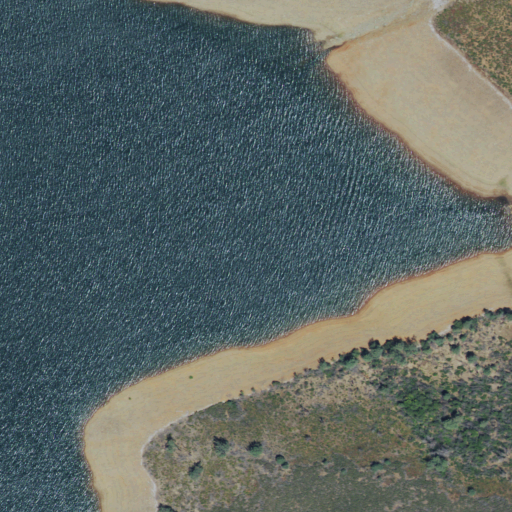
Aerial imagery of valley in California named Log Cabin Gulch containing open water, shrub, grassland, and evergreen forest